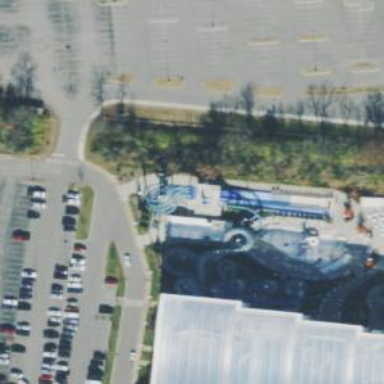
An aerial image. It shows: Water slide attraction.